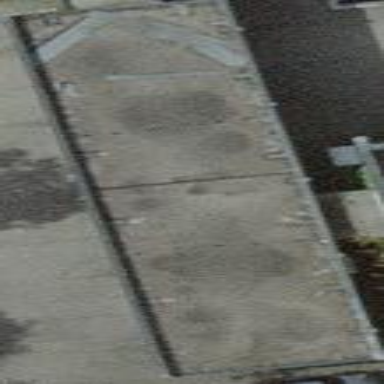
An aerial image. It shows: View of roof of building.